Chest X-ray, PA view. Patient: 38 years old, sex F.
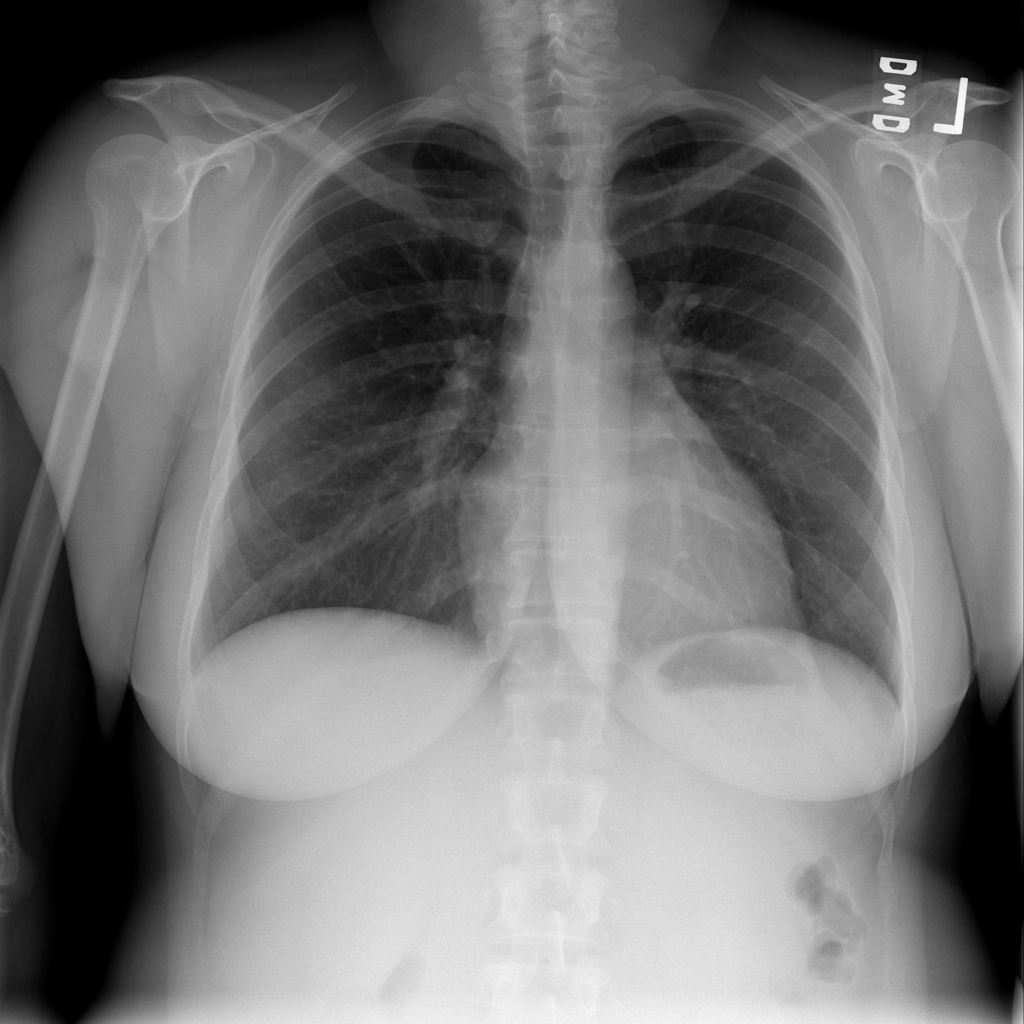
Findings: No Finding